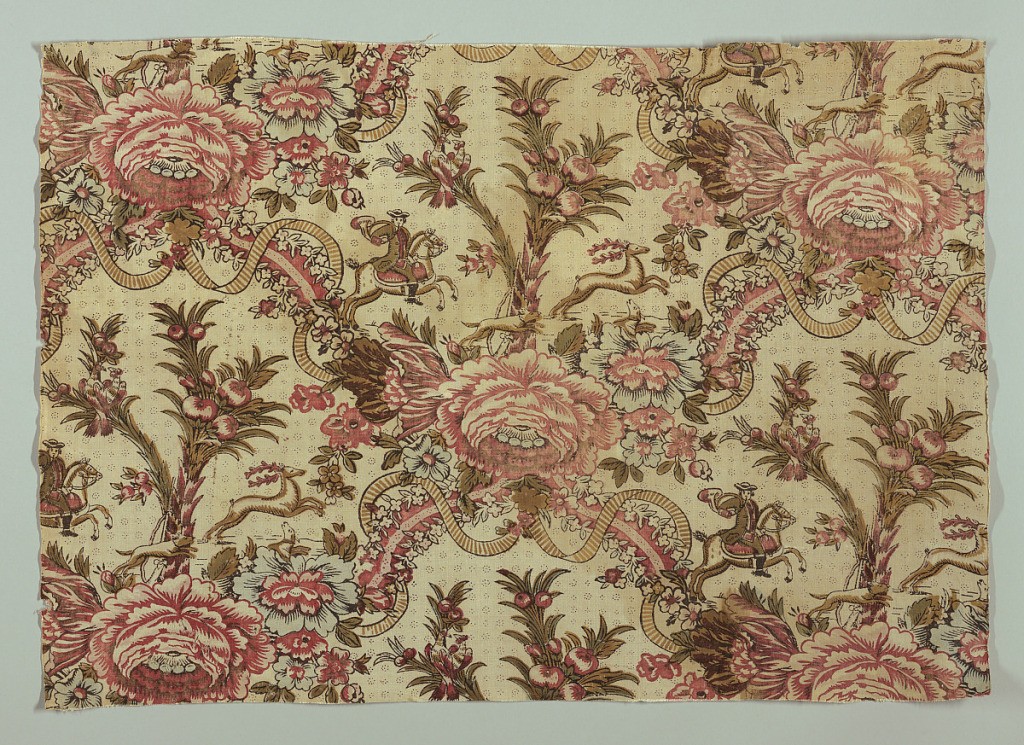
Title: Textile
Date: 18th century
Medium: linen warp, cotton weft Technique: relief printed
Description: Curving bands of foliage and ribbons, more or less symmetrically arranged: a hunter on horseback blowing his horn and pursuing a stag with hounds. block print in polychrome, now somewhat faded; red, blues, borwn, black for outlines and olive green (yellow with blue).